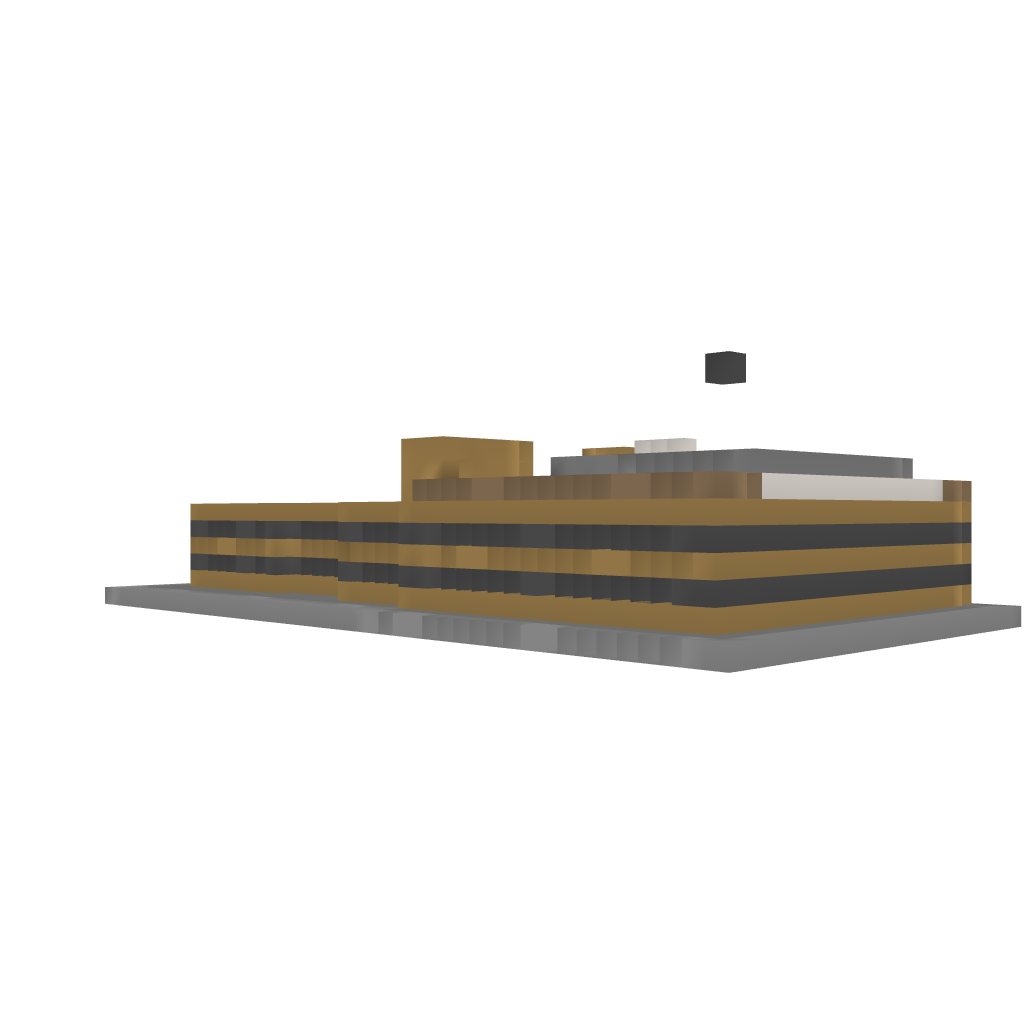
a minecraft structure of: Mini Mansion